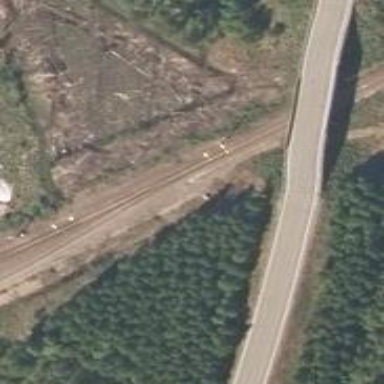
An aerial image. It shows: Railway with continuous electrified contact line.